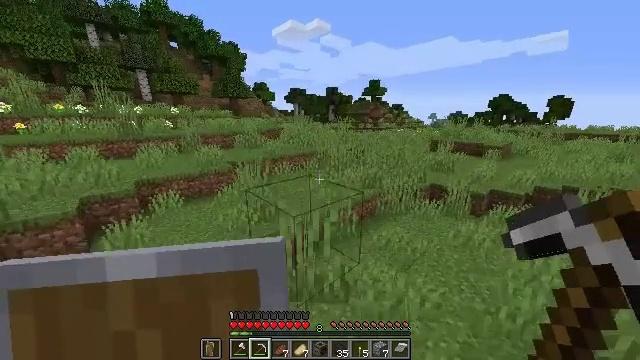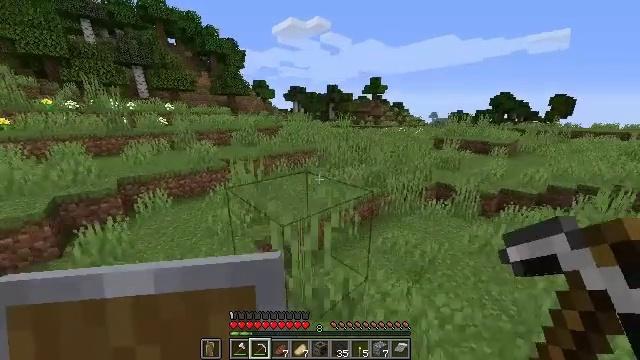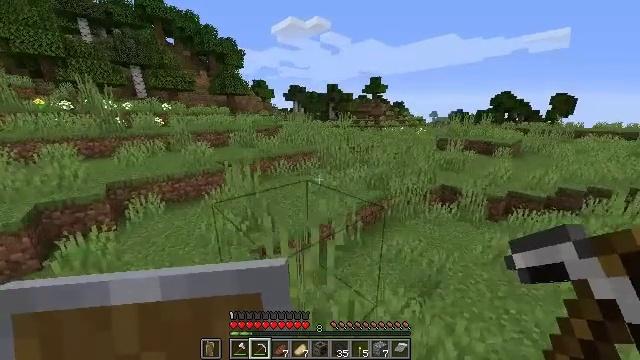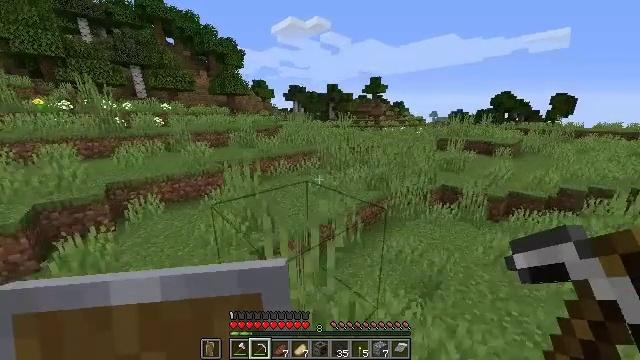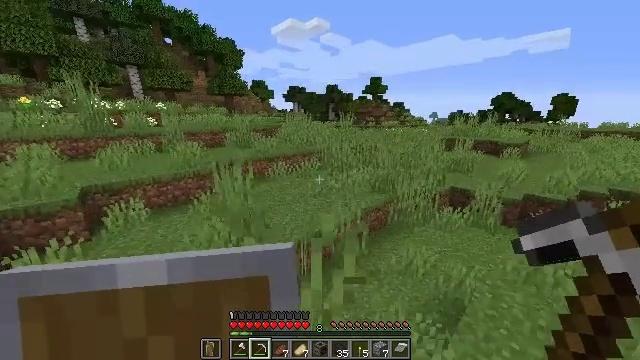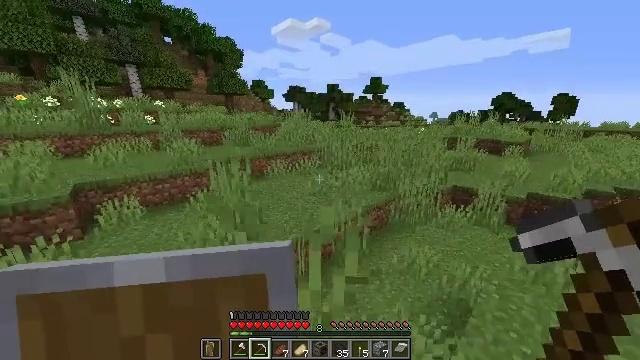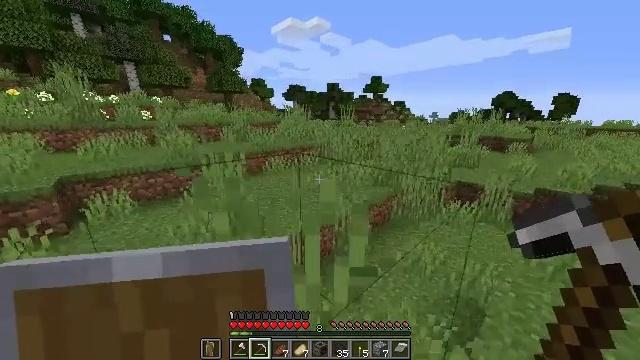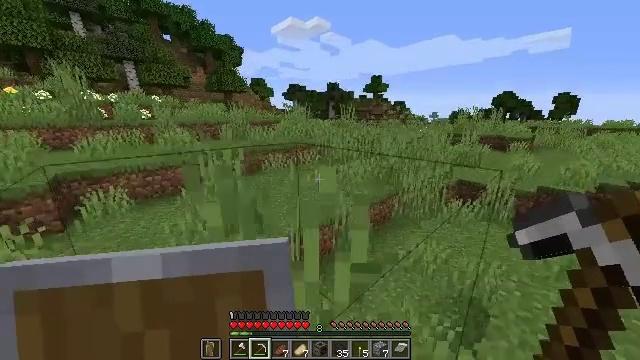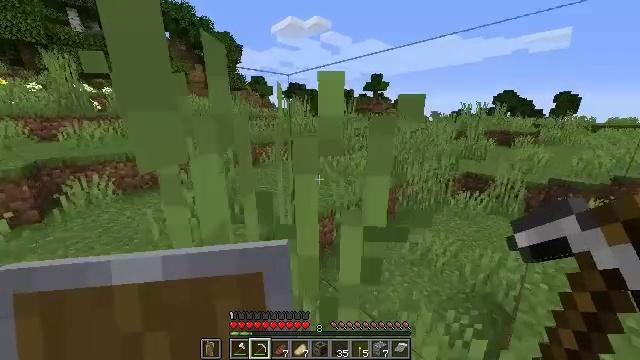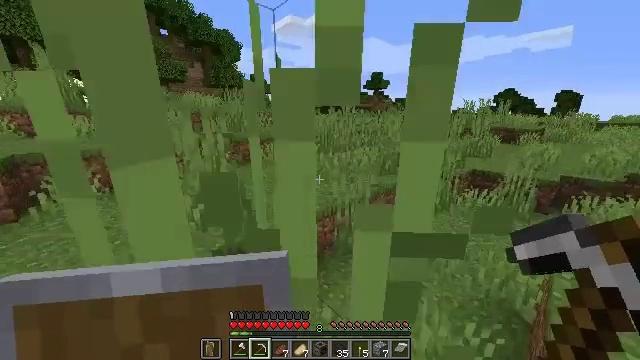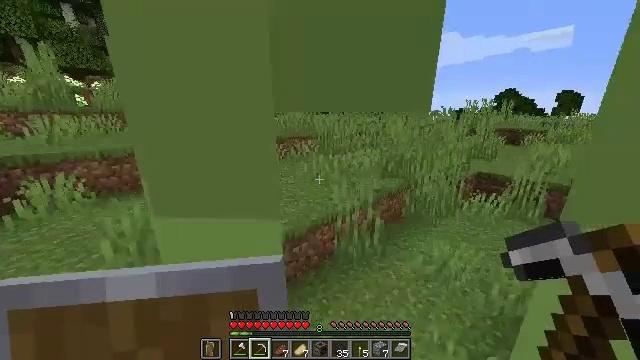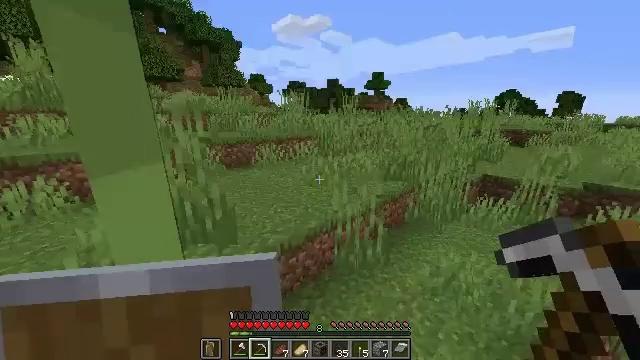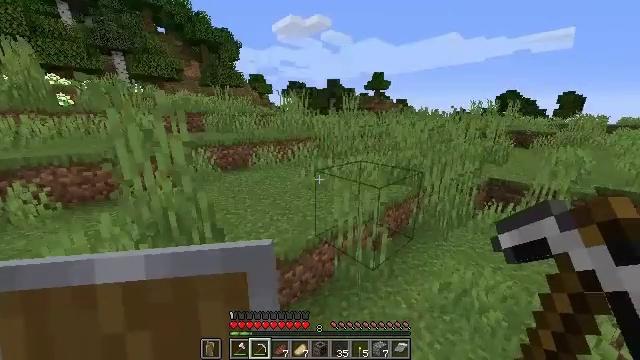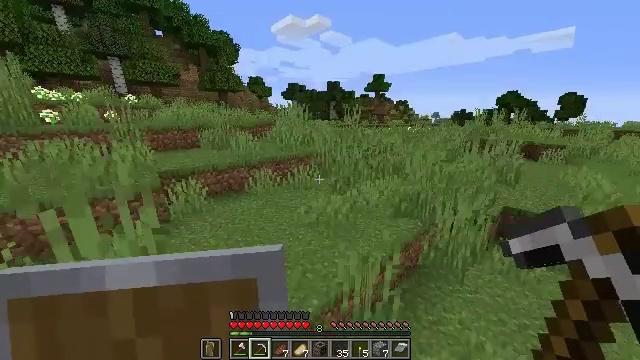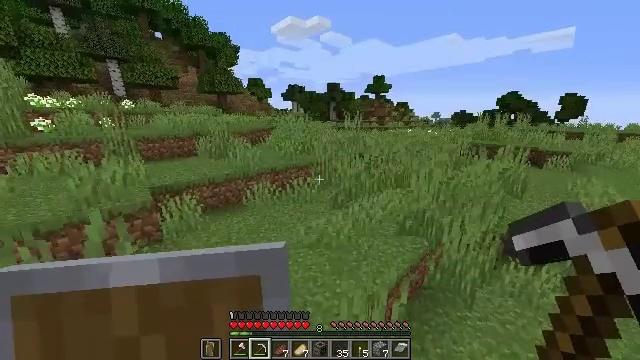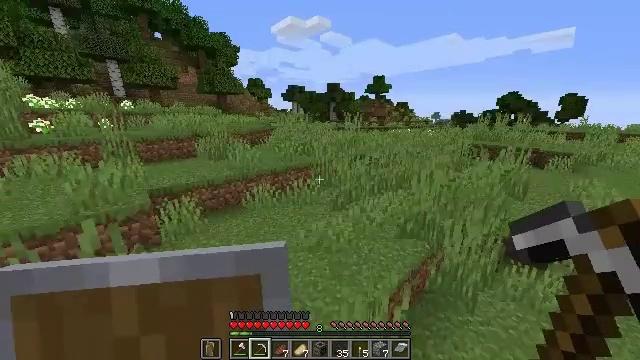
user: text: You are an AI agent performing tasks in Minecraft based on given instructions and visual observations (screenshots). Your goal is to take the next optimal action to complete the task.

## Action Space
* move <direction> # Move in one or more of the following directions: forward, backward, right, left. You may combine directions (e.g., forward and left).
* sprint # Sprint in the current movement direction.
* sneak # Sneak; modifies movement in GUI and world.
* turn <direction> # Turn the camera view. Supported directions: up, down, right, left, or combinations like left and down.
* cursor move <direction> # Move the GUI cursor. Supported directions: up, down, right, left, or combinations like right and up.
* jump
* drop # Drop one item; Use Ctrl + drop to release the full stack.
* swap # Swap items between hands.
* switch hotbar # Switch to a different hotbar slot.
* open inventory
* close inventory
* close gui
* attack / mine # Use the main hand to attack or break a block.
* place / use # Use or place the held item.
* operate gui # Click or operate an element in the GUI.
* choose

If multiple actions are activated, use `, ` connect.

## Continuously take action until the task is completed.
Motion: motion action
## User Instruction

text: Gather oak leaves by attacking.
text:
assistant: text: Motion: move forward
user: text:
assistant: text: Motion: move forward
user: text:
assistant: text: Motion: move forward
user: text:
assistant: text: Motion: move forward
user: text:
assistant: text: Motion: move forward
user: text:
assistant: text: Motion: move forward
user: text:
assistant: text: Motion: move forward
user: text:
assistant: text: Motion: move forward
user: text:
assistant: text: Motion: move forward
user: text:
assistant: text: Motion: move forward
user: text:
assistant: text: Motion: move forward
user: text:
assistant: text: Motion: move forward, jump
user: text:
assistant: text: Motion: move forward, jump
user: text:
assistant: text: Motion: move forward, jump
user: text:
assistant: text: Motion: move forward, jump
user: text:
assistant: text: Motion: move forward, jump
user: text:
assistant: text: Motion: move forward, jump
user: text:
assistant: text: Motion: move forward, jump
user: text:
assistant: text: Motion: move forward, jump
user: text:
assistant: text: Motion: move forward, jump
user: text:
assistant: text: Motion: move forward, jump
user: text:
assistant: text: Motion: move forward, jump
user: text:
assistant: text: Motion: move forward, jump
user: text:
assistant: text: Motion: move forward, jump
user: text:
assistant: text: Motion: move forward, jump
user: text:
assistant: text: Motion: move forward, jump
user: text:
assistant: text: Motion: move forward, jump
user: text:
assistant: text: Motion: move forward, jump
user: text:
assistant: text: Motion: move forward, jump
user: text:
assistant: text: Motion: move forward